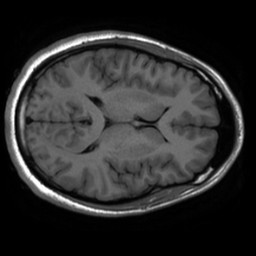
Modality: inplaneT1
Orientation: axial
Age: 20
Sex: male
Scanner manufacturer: ge
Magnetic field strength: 3 T
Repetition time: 2.499 s
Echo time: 0.02513 s